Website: bh-photo
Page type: gifting
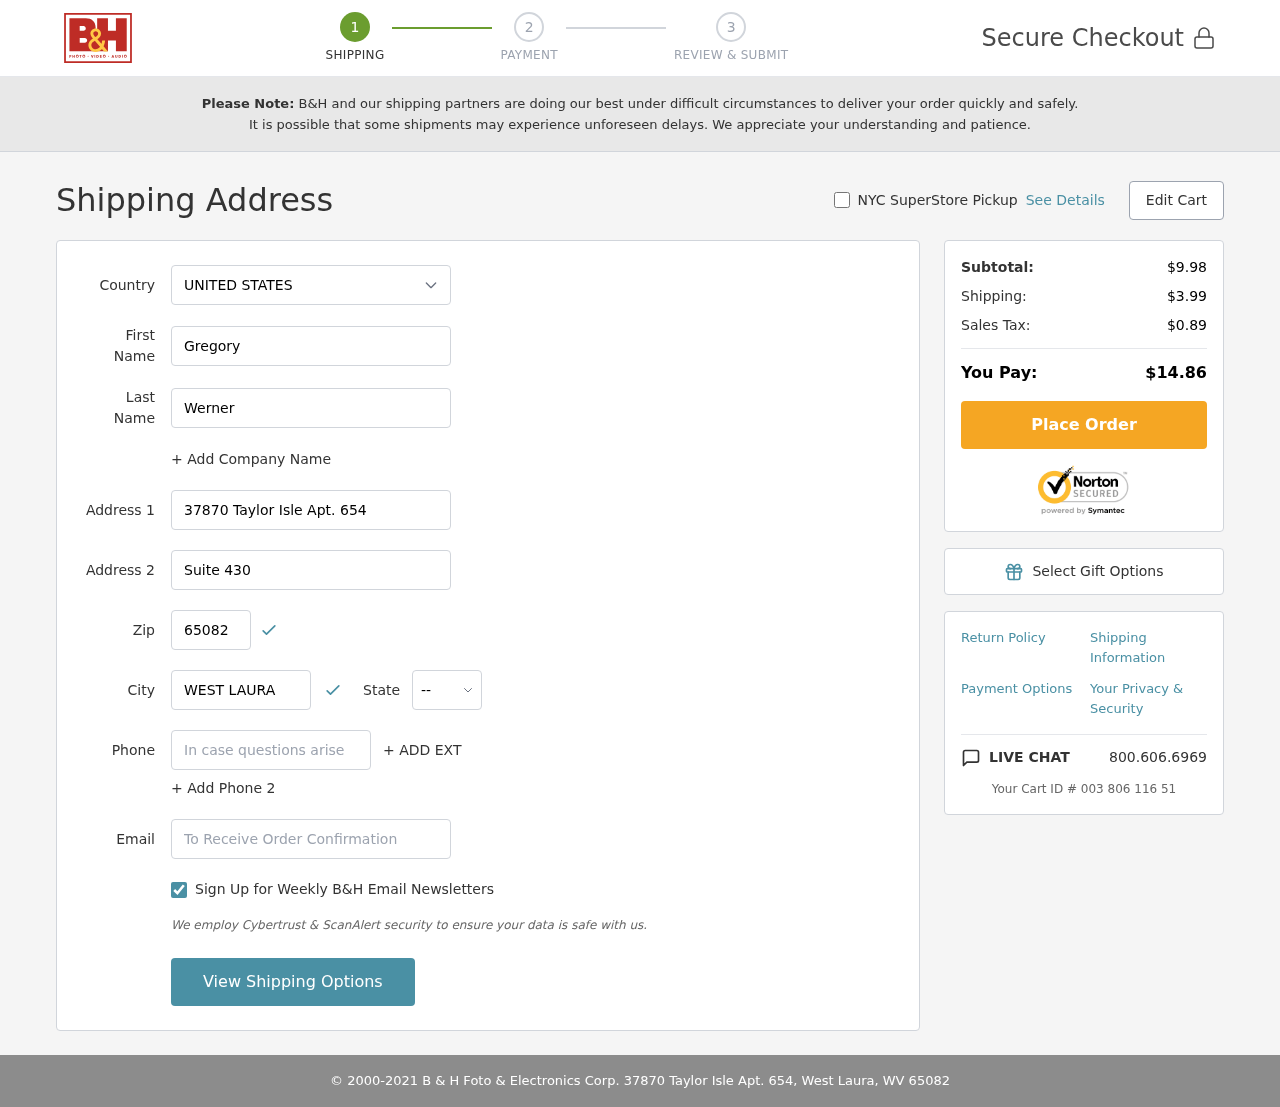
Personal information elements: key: PII_CITY
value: West Laura
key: PII_COUNTRY
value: United States
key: PII_EMAIL
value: gwerner@yahoo.com
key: PII_FIRSTNAME
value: Gregory
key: PII_LASTNAME
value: Werner
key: PII_PHONE
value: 4867844854
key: PII_POSTCODE
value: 65082
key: PII_STATE_ABBR
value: WV
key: PII_STREET
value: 37870 Taylor Isle Apt. 654
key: PII_STREET2
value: Suite 430
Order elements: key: ORDER_SUBTOTAL
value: $9.98
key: ORDER_SHIPPING_COST
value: $3.99
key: ORDER_TAX
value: $0.89
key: ORDER_TOTAL
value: $14.86
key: ORDER_ID
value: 003 806 116 51